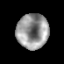
Tissue: prostate
Cell type: T cells
Senescence score: 0.3368
Nuclear area (px): 1080
Mean DAPI intensity: 151.004